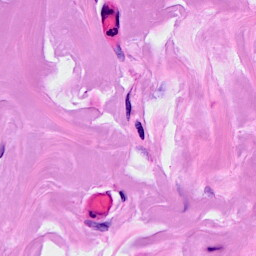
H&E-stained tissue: Breast